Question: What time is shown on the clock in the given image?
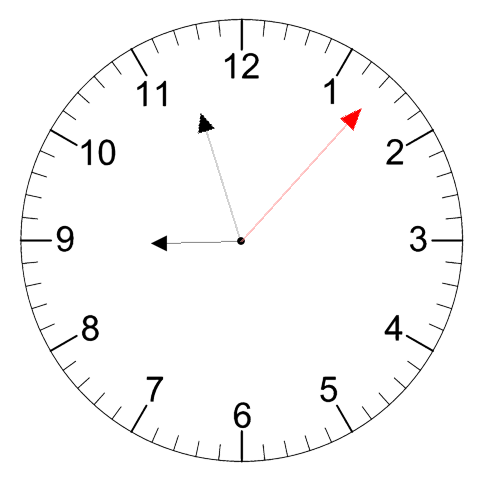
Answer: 08:57:07